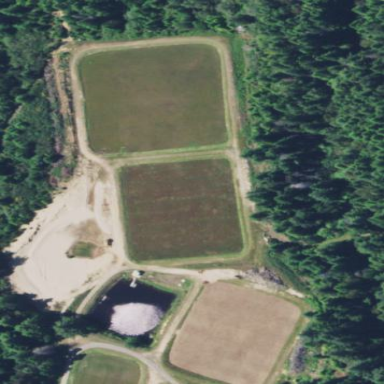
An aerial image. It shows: Farmland with cranberries as the crop.